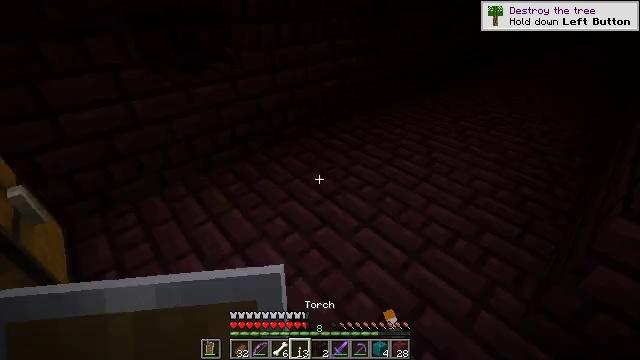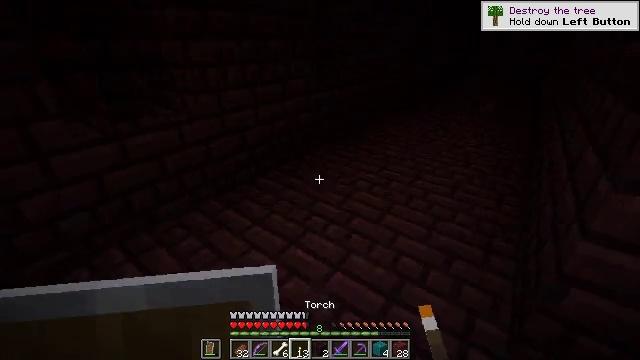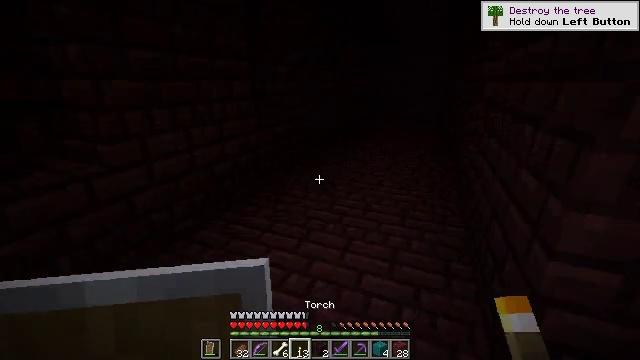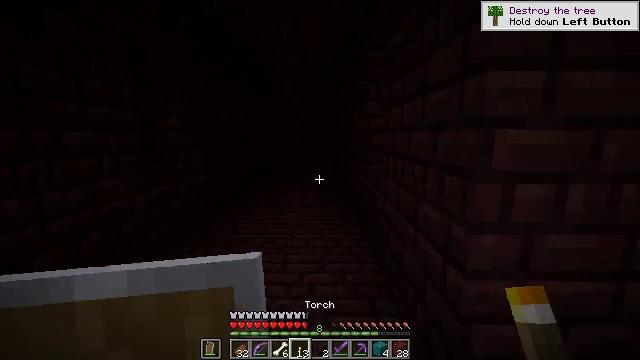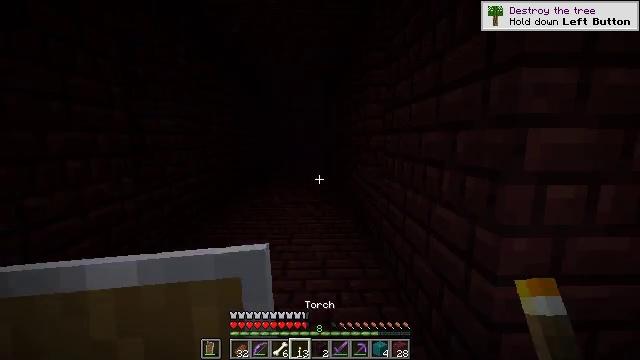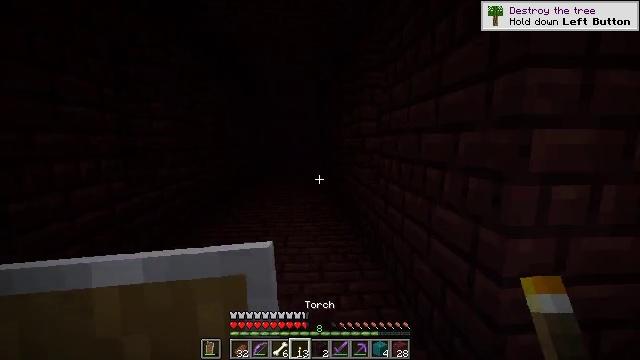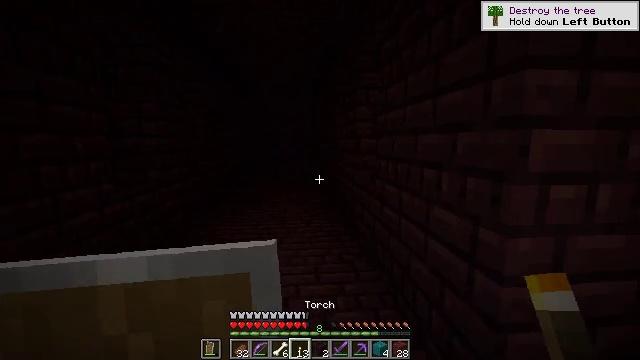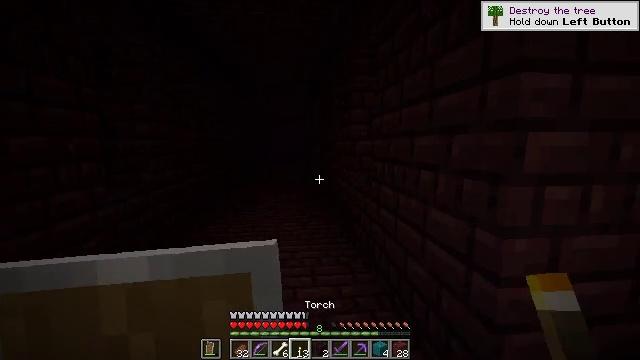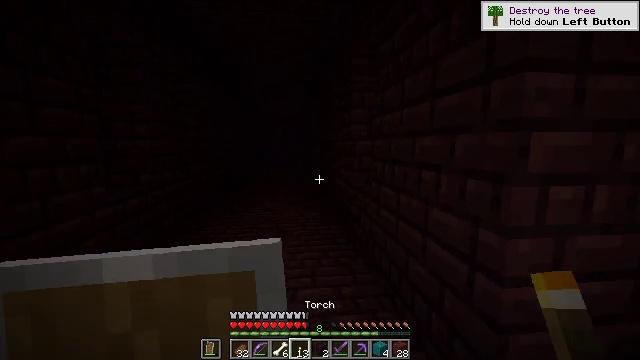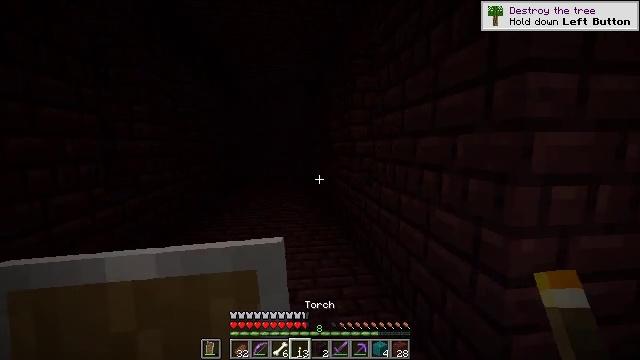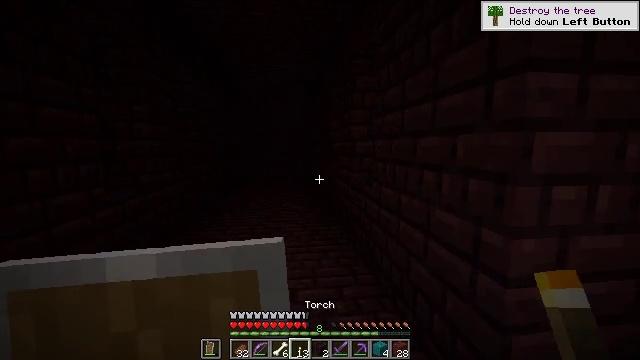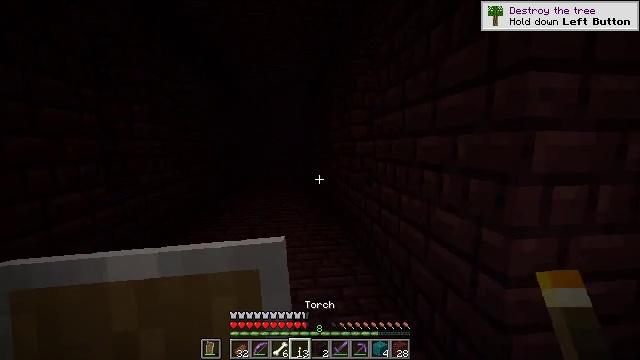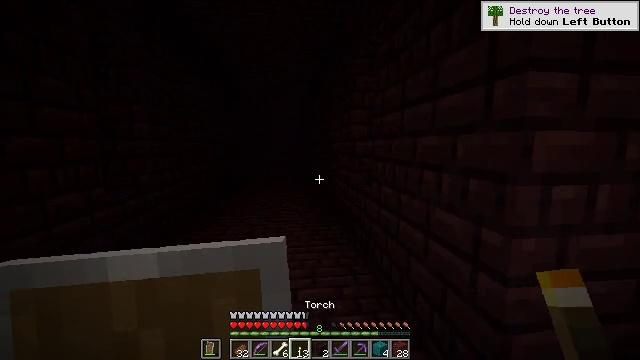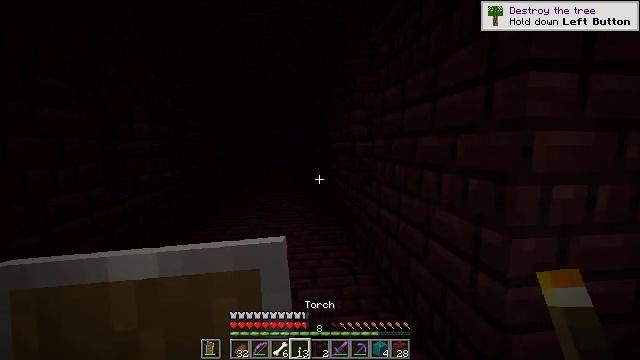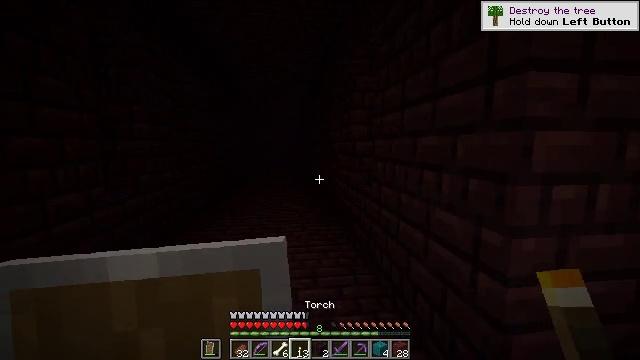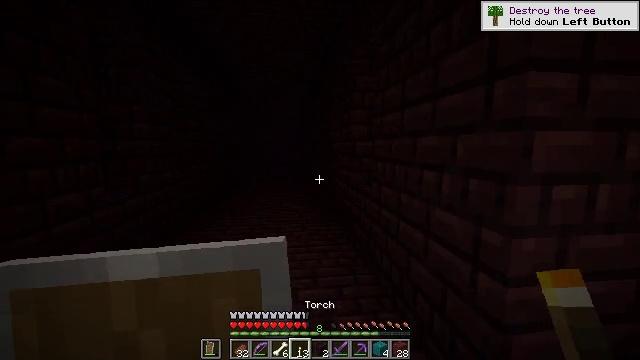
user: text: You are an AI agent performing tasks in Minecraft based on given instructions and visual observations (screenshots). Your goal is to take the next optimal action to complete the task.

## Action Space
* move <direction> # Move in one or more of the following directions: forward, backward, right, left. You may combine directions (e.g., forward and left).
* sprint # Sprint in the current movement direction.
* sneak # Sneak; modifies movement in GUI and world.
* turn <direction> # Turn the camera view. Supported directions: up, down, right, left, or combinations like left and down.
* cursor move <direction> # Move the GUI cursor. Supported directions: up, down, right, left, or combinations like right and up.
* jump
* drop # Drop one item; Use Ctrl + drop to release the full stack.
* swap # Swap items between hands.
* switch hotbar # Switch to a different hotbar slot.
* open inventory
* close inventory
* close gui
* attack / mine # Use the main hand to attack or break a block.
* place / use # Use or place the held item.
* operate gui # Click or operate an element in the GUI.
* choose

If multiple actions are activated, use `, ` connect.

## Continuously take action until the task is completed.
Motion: motion action
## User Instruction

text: Kill mobs.
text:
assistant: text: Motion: move forward and move left, turn right and up
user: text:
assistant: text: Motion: move forward and move left, turn right and up
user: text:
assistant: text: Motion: move forward and move left, turn right and up
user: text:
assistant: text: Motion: turn right
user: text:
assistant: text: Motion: turn right
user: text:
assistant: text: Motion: turn right
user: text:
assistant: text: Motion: turn right
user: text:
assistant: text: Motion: no_op
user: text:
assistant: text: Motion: no_op
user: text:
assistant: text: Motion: no_op
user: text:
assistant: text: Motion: no_op
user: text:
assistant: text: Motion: no_op
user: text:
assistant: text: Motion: no_op
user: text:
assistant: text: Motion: no_op
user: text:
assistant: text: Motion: no_op
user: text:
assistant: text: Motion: move forward, turn left and down
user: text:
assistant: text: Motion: move forward, turn left and down
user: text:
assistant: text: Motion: move forward
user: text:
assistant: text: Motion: turn right
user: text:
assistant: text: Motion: move right, turn right and up
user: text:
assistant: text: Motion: move right, turn right and up
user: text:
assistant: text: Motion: move right, turn right and up
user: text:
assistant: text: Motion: move right, turn right and up
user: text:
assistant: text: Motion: move forward and move right, turn right and up
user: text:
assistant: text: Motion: move forward and move right, turn right
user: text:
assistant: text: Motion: move forward and move right, turn right
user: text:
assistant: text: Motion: move forward and move right
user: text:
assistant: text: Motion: move forward, turn right and down
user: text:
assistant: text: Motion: move forward, turn right
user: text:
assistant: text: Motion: move forward, turn right